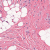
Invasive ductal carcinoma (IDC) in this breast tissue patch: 0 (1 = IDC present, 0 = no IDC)